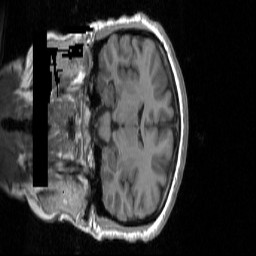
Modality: T1w
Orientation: coronal